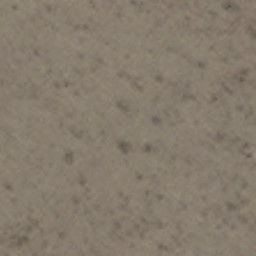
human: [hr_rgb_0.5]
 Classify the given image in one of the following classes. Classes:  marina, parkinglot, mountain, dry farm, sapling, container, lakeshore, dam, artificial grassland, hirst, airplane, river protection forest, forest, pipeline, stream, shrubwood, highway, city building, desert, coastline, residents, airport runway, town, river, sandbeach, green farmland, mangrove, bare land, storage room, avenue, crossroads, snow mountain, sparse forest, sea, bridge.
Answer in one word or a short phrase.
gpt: bare land